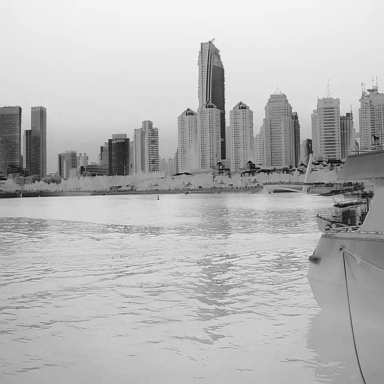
There is a bulk_carrier in the infrared image.